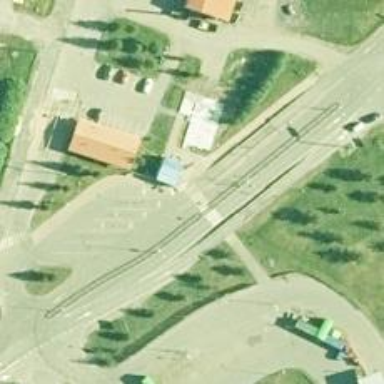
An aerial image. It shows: Weighbridge located along service road.